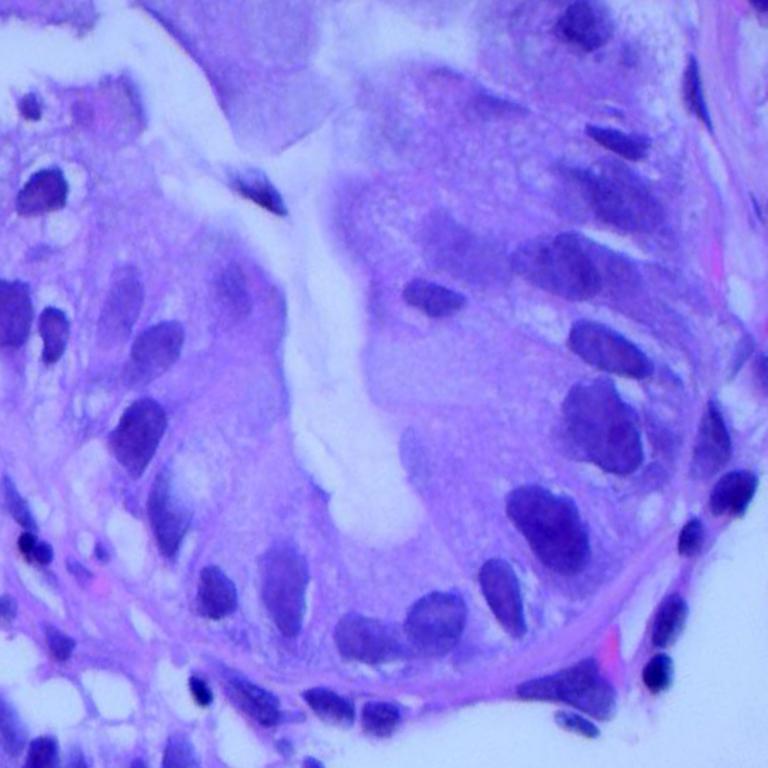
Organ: lung
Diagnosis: adenocarcinomas